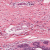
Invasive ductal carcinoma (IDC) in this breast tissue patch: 0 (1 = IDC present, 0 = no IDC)